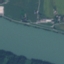
Land use / land cover class: River